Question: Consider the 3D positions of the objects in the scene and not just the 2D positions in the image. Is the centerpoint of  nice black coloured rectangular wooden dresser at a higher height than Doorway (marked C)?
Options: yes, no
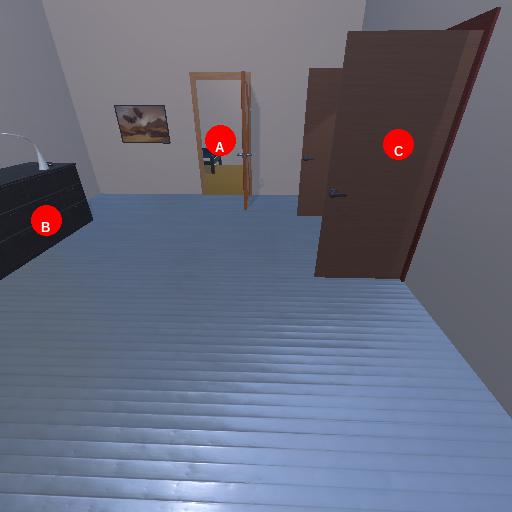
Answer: yes